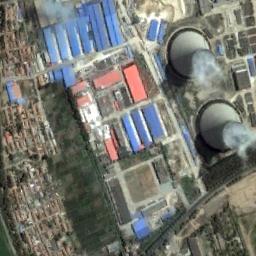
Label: thermal_power_station